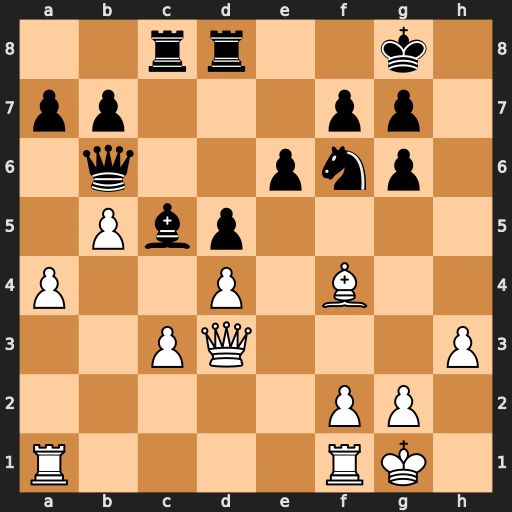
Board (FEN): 2rr2k1/pp3pp1/1q2pnp1/1Pbp4/P2P1B2/2PQ3P/5PP1/R4RK1
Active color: w
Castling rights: -
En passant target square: -
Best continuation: a5 Qd6 Bxd6